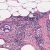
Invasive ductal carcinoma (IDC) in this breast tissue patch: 0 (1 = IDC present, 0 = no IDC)